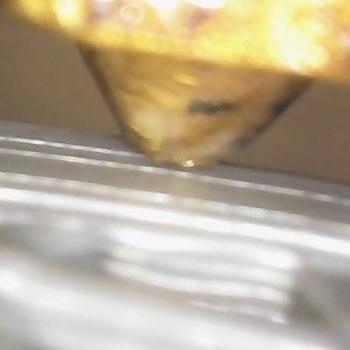
Flow rate: 100%